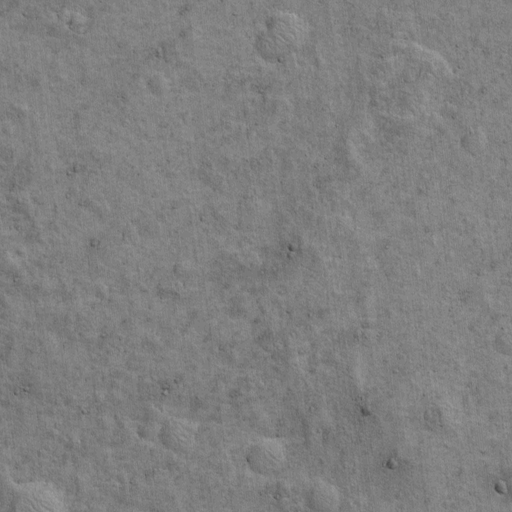
Classes present: Background